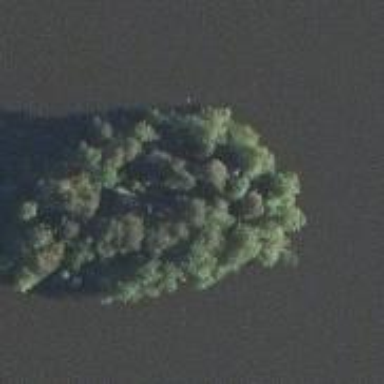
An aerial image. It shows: Islet.